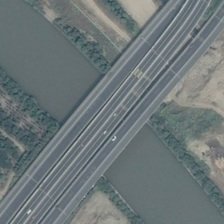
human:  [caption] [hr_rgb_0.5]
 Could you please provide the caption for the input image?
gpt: three parallel bridges are on a river with many green trees in two sides of it .

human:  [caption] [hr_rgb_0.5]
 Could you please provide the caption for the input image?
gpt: three parallel bridges are on a river with many green trees in two sides of it .

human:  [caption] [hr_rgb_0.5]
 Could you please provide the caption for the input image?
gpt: three parallel bridges are on a river with many green trees in two sides of it .

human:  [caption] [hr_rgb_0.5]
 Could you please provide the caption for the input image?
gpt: three parallel bridges are on a river with many green trees in two sides of it .

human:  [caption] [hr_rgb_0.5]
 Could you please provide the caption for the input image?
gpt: three parallel bridges are on a river with many green trees in two sides of it .